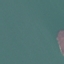
Land use / land cover: SeaLake